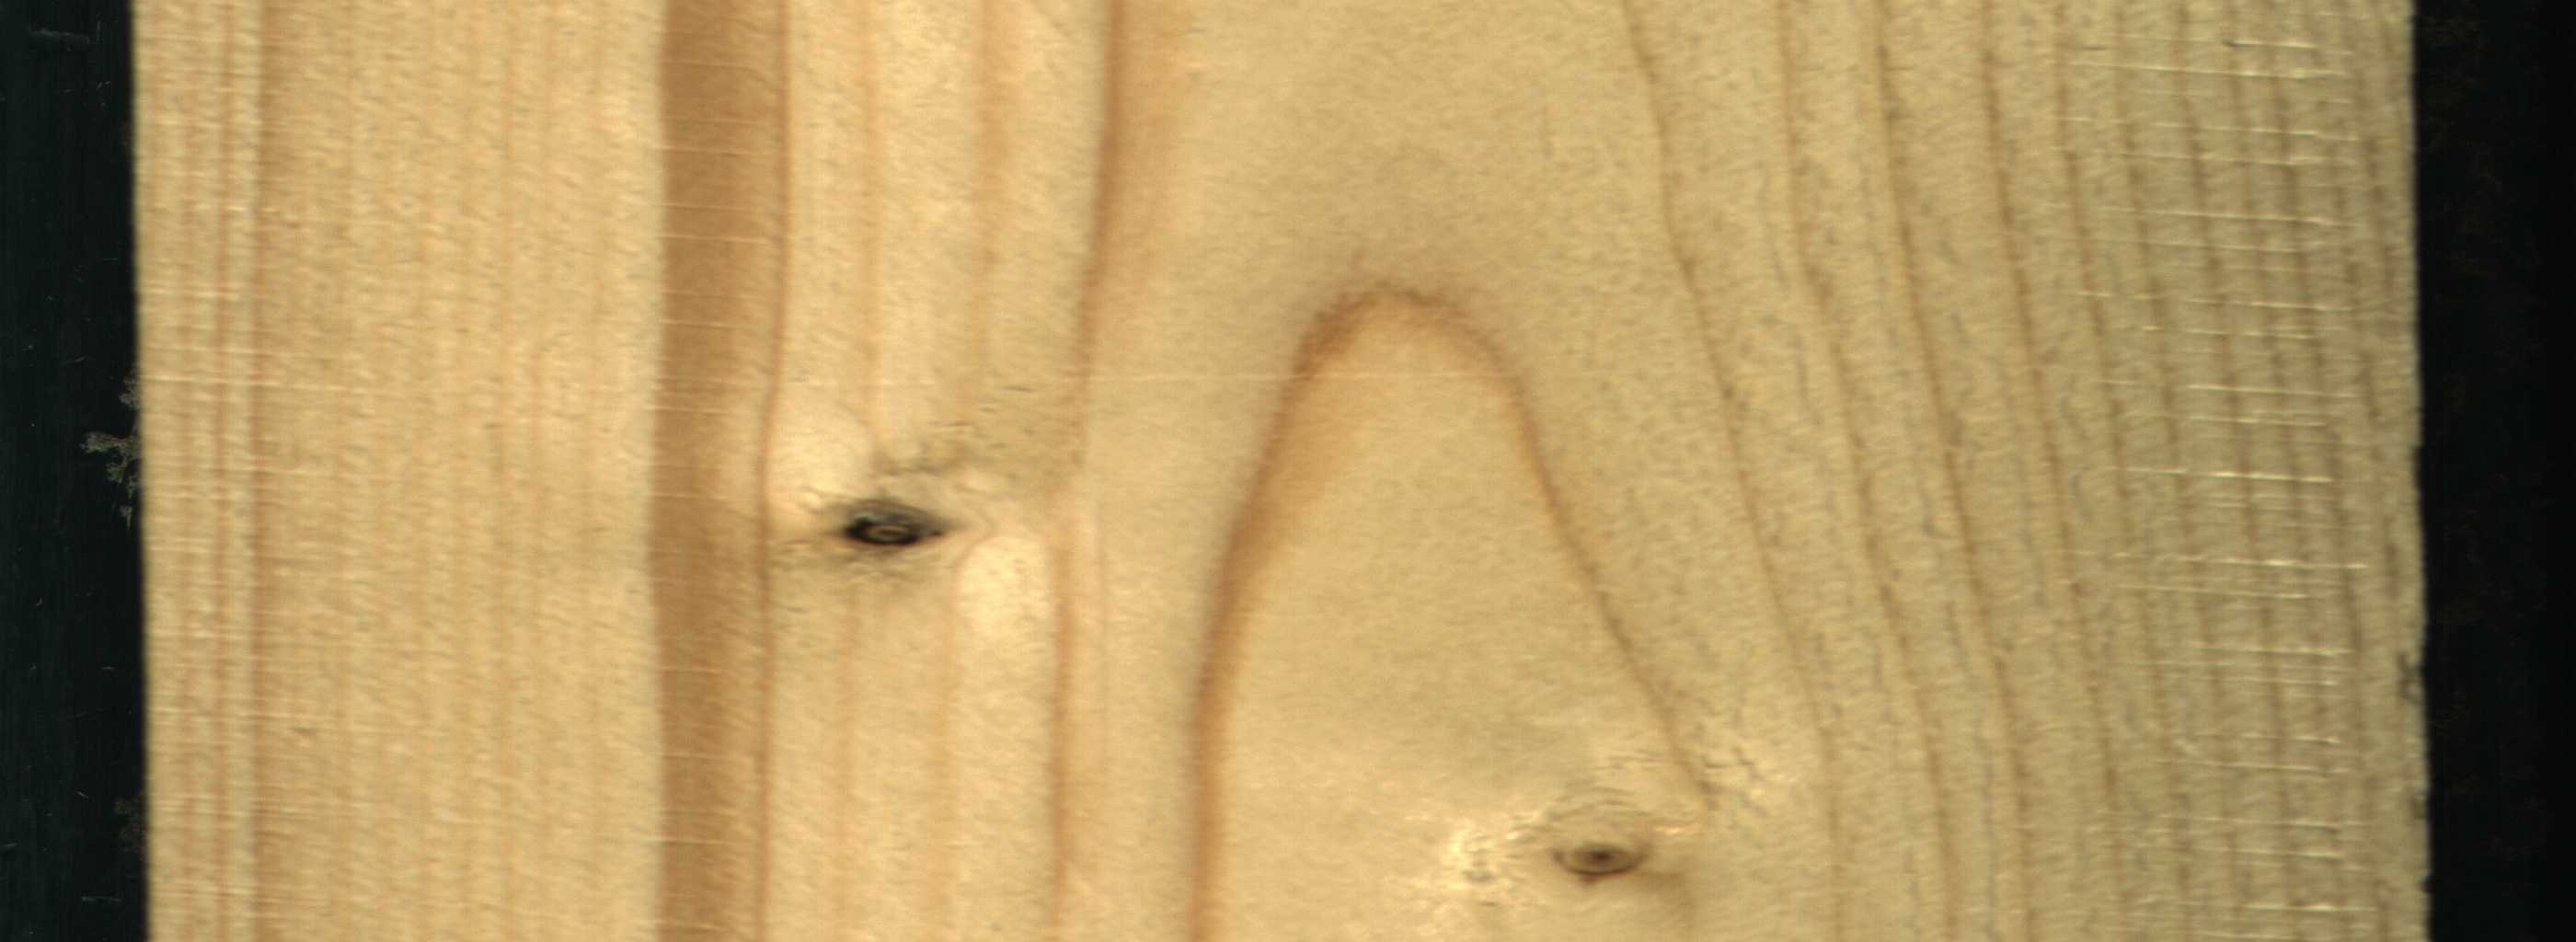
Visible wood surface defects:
Quartzity
Dead_Knot
Live_Knot